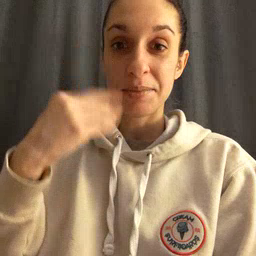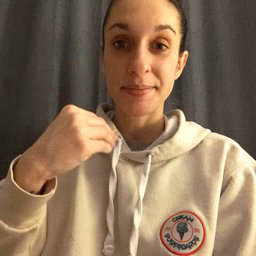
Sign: sleepy